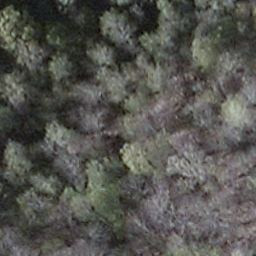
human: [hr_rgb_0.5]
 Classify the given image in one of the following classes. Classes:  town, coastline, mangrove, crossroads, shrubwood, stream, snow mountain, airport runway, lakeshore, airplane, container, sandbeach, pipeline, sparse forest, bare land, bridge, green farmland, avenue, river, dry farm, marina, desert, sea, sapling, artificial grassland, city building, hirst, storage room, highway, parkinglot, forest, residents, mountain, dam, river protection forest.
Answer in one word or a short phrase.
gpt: shrubwood